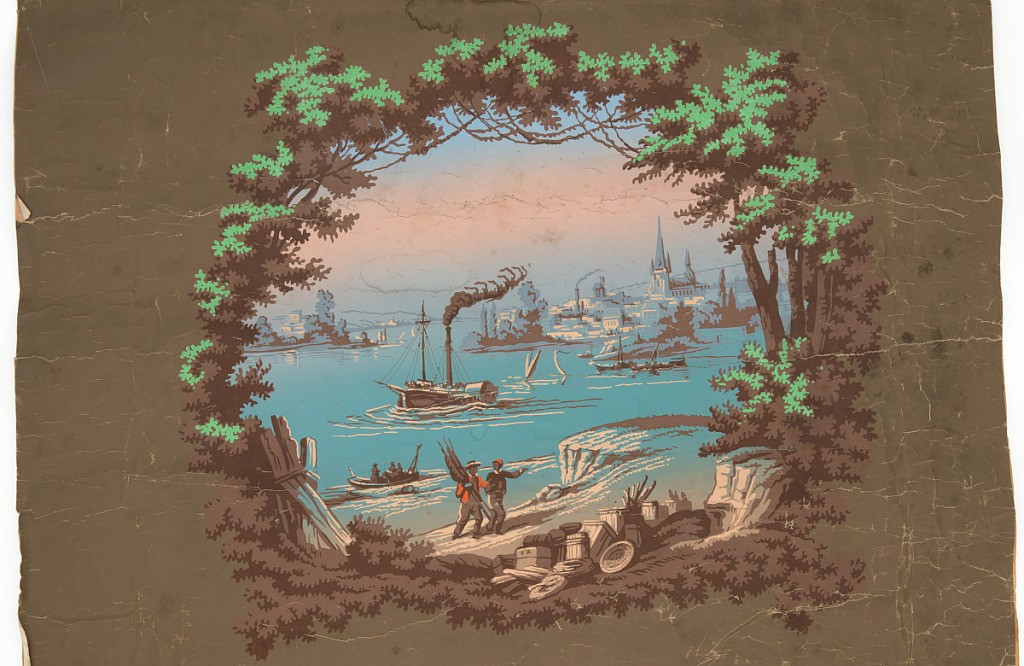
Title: Overdoor with Harbor Scene
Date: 1820–1830
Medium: block-printed paper
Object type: overdoor
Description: Circular view of harbor scene with port town. Numerous boats are shown in the harbor including row boats, sailboats, and a sternwheeler centered in the view. Different buildings in the background include a church with steeple and a smokestack. Two figures walk away from the water carrying sails or riggings. The irise sky shades from blue to orange to blue, ground is a medium brown color. The landscape view is contained within a foliated medallion, with foliage and vines at the top, printed in green and brown, while the bottom of the medallion contains tree trunks, lumber, and crates, printed in shades of brown.